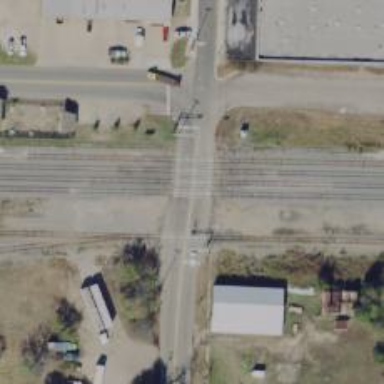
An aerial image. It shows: Railway level crossing.